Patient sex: M
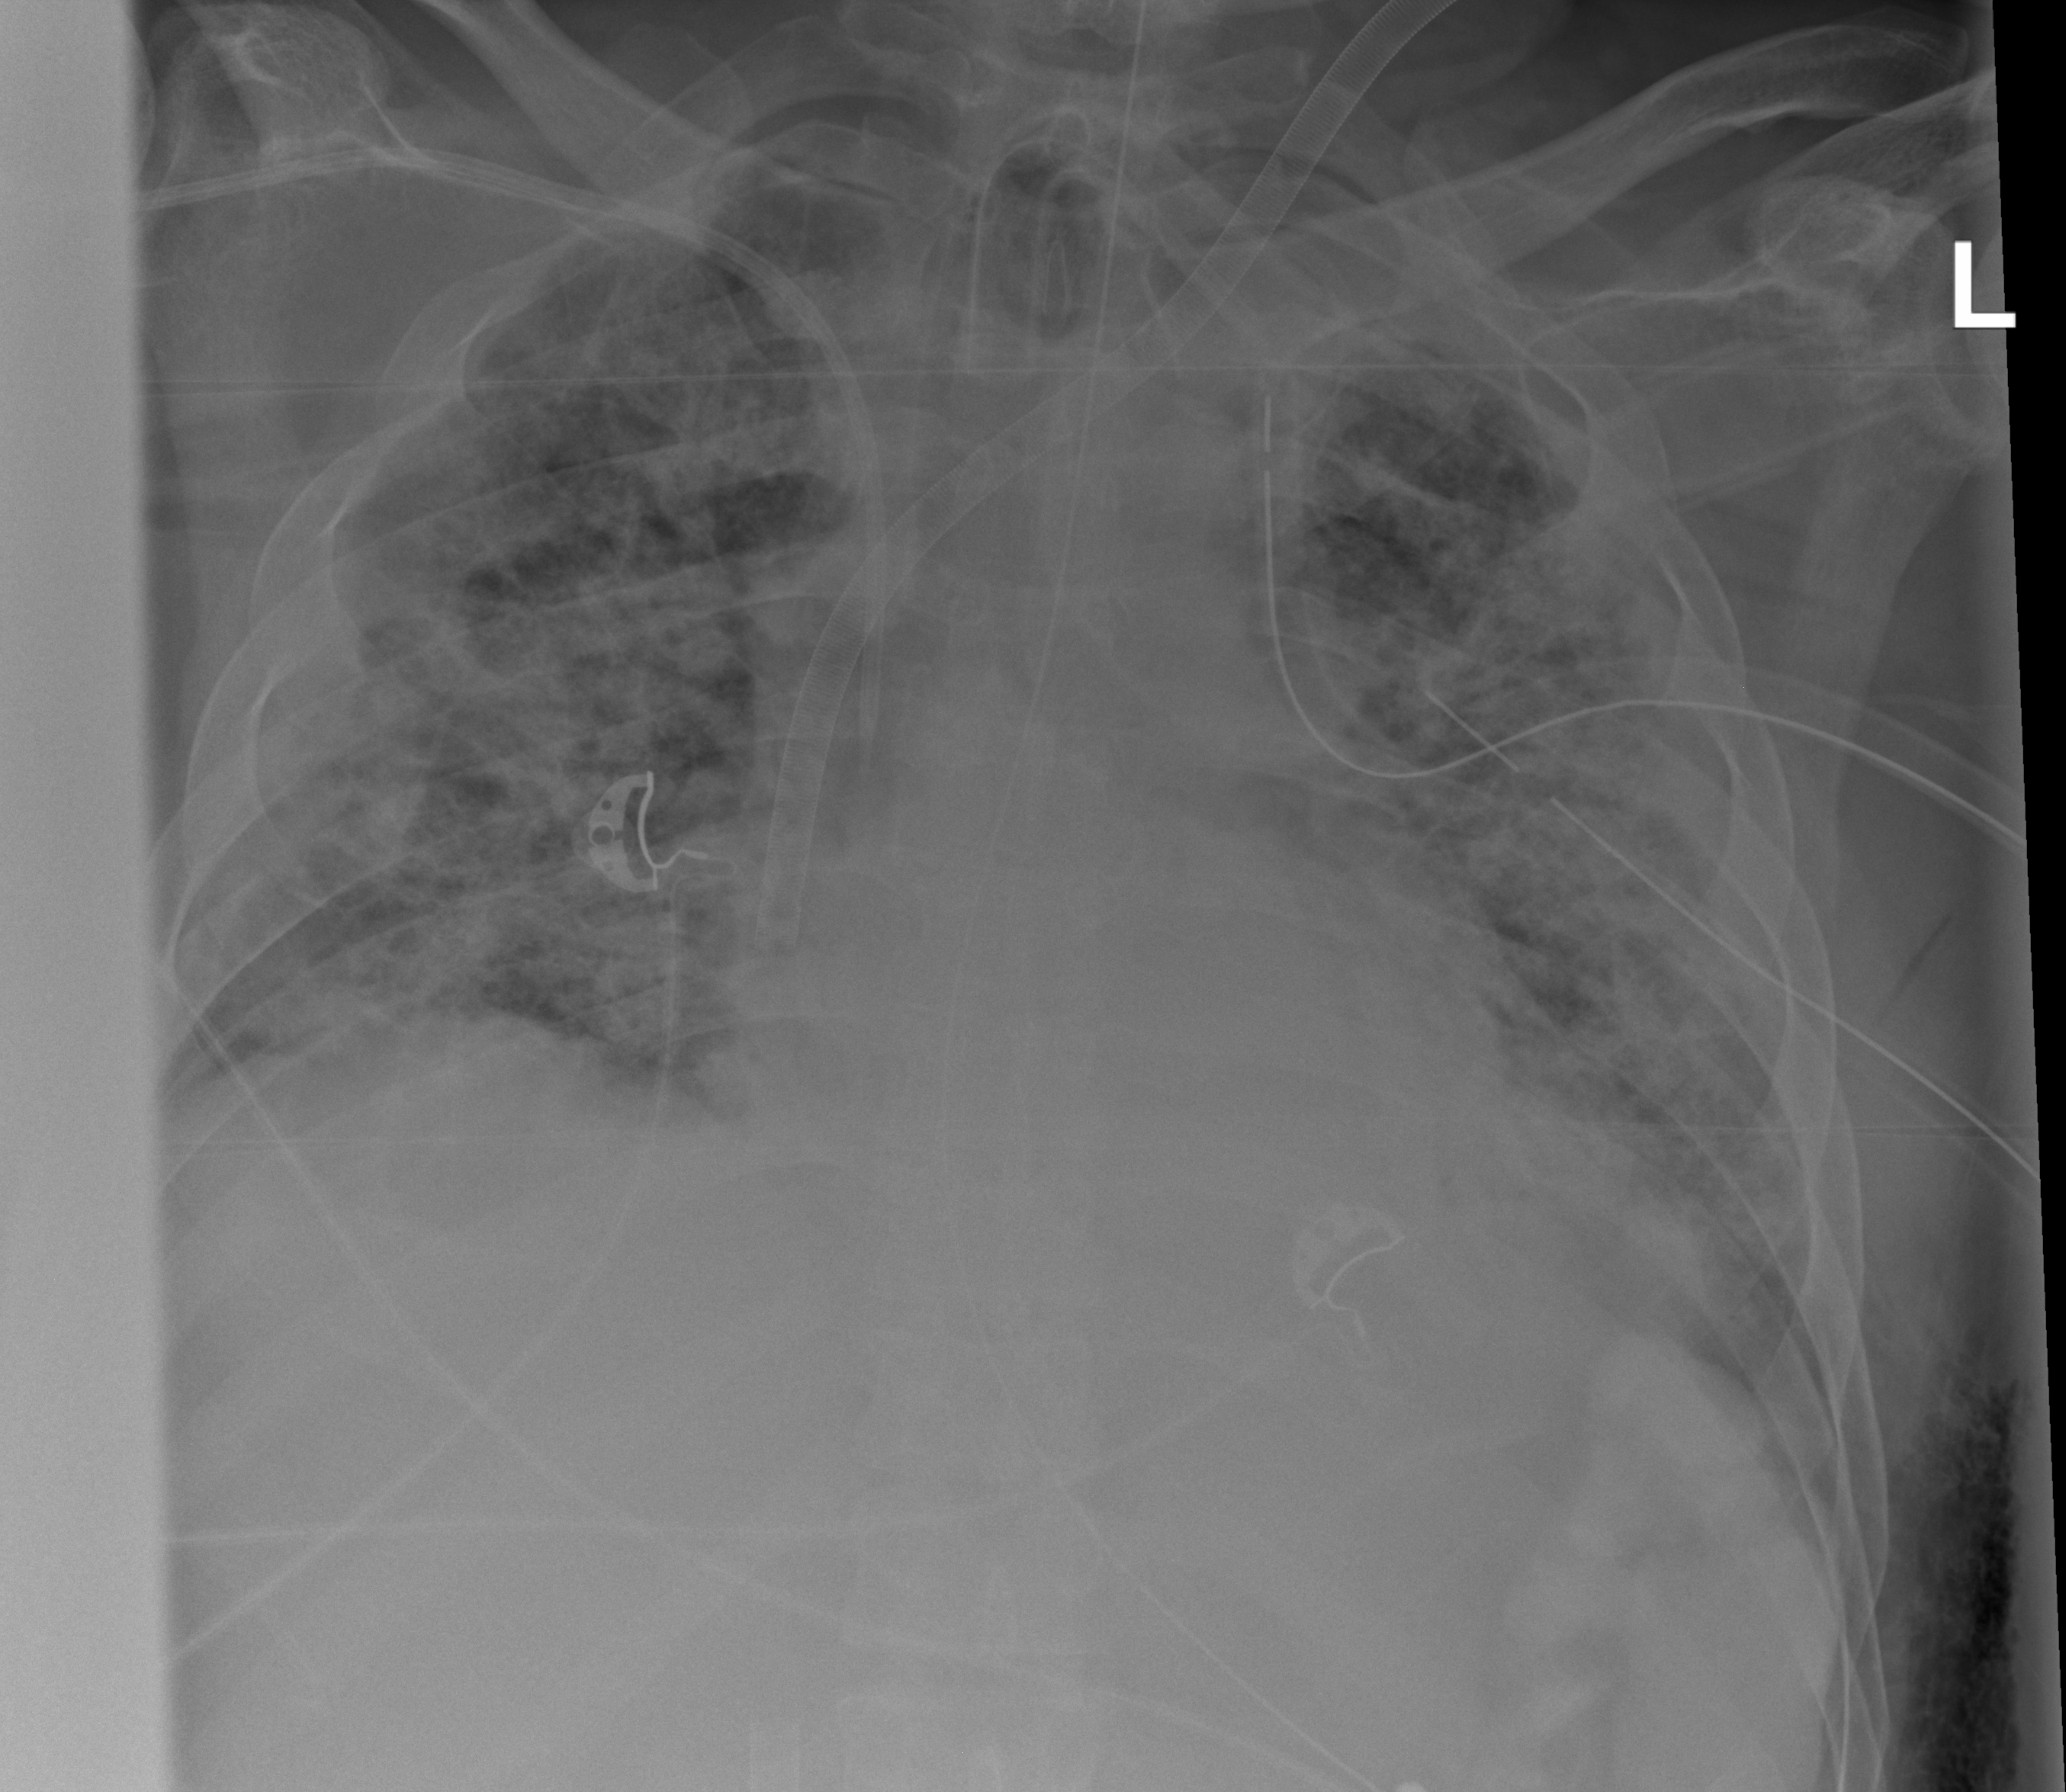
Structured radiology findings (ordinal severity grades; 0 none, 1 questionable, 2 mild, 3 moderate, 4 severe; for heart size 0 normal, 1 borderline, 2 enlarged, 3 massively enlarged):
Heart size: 2
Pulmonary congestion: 0
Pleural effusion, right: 1
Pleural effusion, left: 0
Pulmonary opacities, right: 3
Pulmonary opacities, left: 3
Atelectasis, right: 2
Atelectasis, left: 2